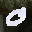
Label: 0